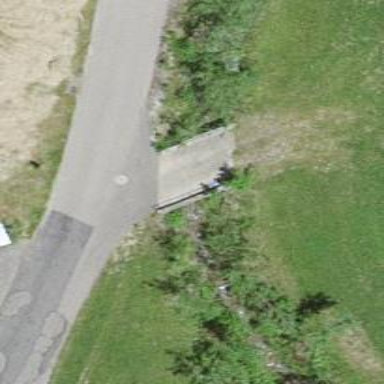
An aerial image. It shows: Culvert tunnel.